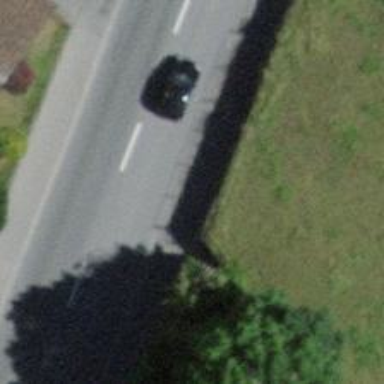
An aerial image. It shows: Set of steps on road with excellent trail visibility.